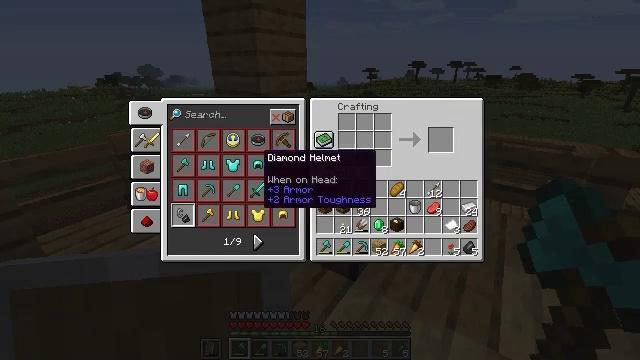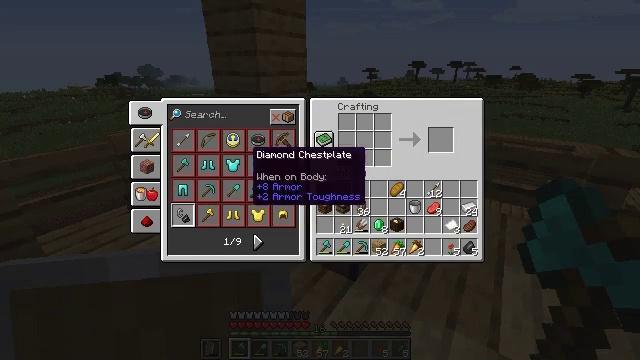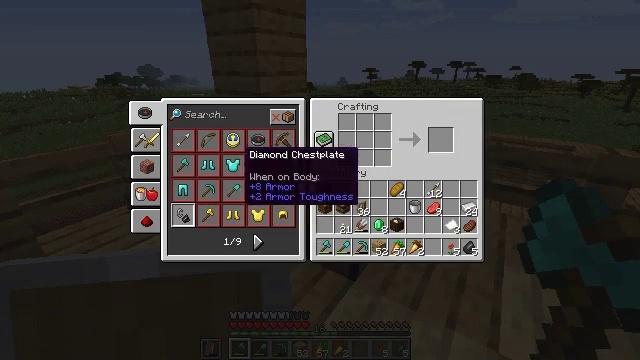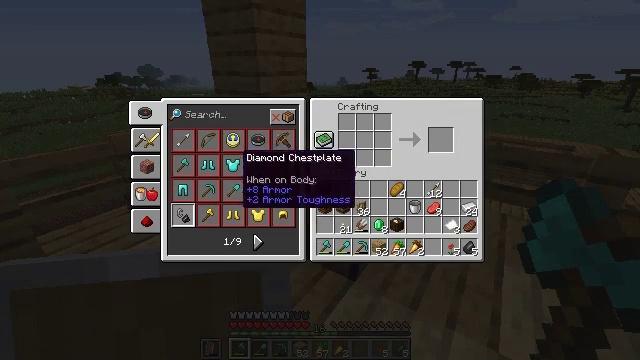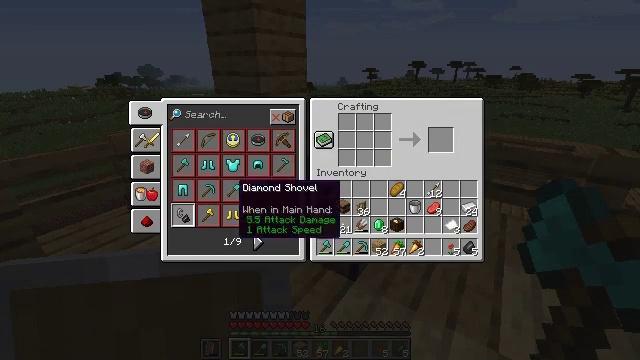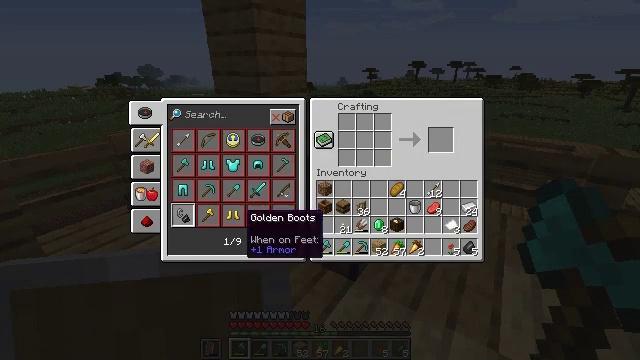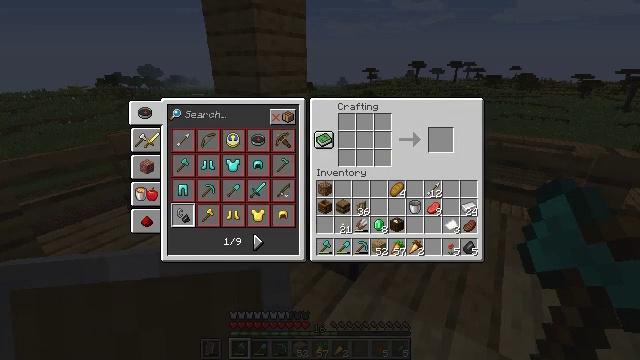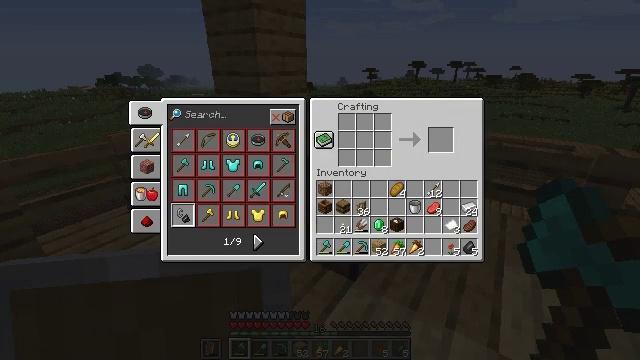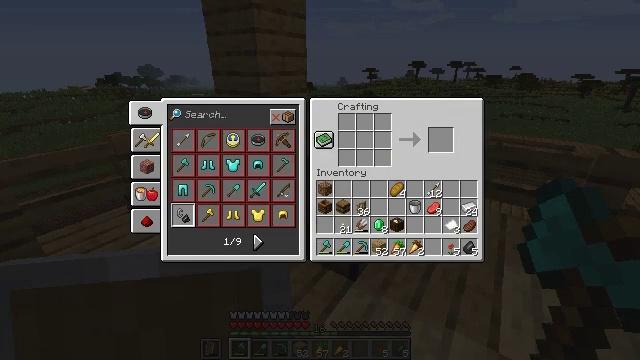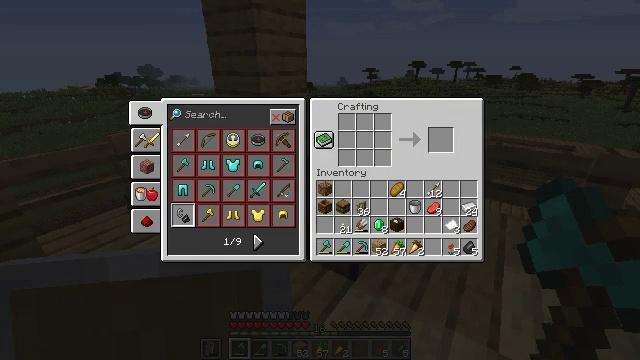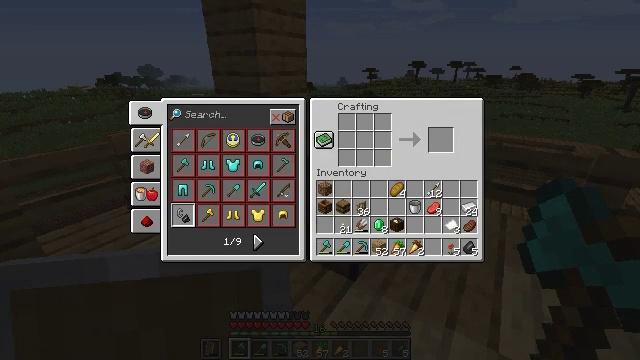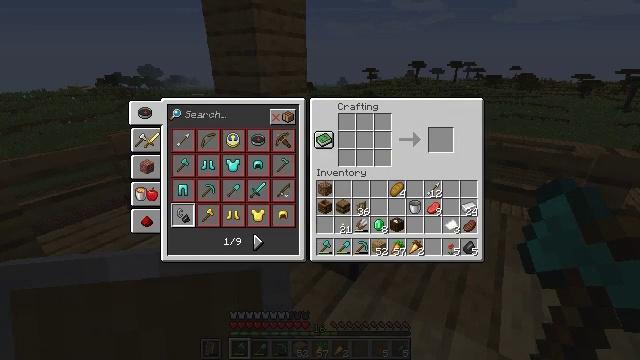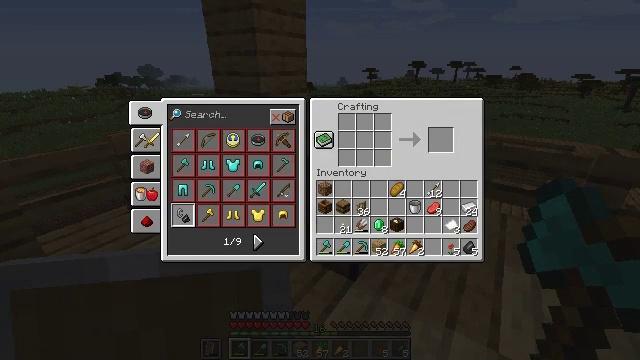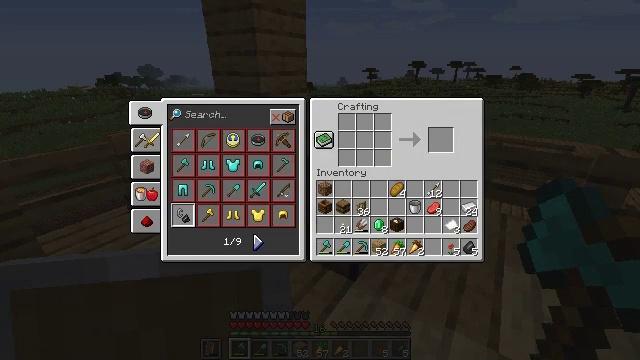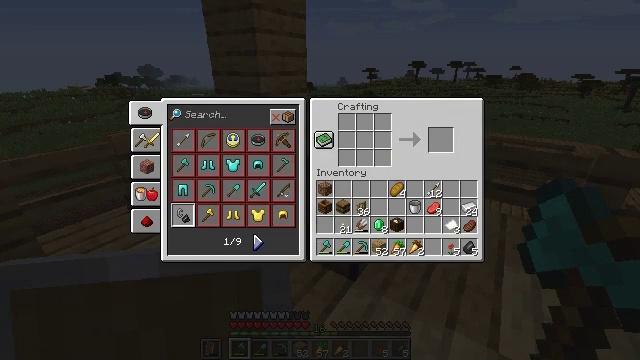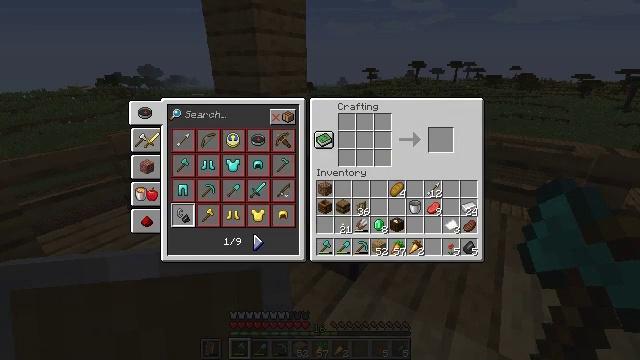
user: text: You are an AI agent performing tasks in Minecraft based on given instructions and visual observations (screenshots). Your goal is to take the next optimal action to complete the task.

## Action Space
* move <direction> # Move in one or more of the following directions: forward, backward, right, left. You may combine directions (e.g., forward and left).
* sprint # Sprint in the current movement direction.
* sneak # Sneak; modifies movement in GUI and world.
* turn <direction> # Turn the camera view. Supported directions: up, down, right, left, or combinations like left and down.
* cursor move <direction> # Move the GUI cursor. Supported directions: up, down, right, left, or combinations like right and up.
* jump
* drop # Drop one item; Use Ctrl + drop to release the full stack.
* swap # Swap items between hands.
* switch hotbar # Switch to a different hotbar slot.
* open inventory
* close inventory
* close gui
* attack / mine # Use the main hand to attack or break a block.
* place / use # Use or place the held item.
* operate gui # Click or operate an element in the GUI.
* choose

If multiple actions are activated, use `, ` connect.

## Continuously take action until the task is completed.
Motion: motion action
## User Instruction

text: Create a fletching table using wood planks and flint.
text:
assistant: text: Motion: cursor move left
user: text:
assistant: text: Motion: cursor move left
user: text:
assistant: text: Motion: no_op
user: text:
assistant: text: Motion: cursor move down
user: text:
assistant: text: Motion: cursor move right and down
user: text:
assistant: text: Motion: cursor move down
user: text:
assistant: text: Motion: no_op
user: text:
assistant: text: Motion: no_op
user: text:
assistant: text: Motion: no_op
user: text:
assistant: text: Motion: no_op
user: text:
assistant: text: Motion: no_op
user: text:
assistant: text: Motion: no_op
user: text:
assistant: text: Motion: no_op
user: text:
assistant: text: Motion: no_op
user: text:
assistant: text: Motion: no_op
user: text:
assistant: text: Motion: cursor move left and up
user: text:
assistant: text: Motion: cursor move left and up
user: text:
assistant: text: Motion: cursor move left and up
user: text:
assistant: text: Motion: cursor move right and up
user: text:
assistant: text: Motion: cursor move right and up
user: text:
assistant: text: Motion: cursor move right and up
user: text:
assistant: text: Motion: no_op
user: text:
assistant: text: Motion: no_op
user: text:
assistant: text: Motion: cursor move up
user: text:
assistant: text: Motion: cursor move up
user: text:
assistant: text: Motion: no_op
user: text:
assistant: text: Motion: no_op
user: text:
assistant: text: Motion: no_op
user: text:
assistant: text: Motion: no_op
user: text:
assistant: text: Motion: operate gui